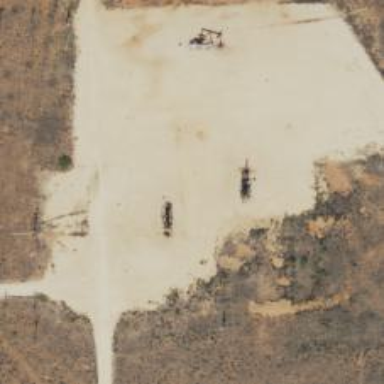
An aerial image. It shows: Petroleum well.